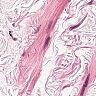
Metastatic tissue present: no